Interaction volume radius: 10 \u00c5
Interaction volume height: 25 \u00c5
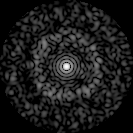
Disorder parameter: 0.8204